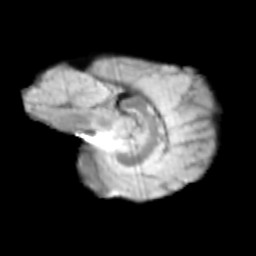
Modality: T2w
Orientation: sagittal
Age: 11
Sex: male
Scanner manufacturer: siemens
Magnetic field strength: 3 T
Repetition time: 3.8 s
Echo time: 0.07 s